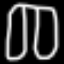
Label: pants